Field crop: tomato
Growth stage: 1
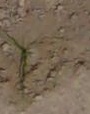
Species: cyperus